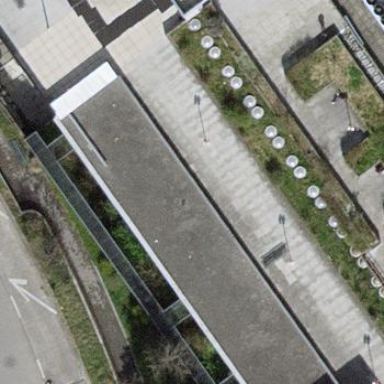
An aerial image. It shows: University building.